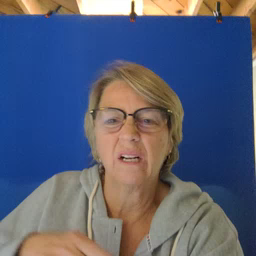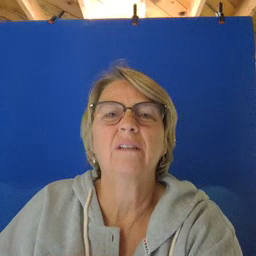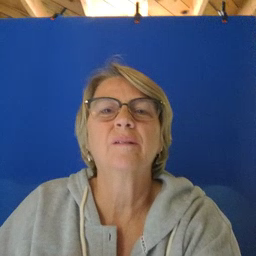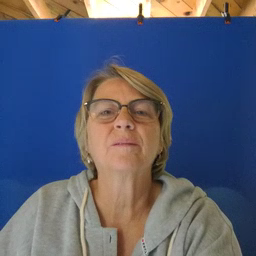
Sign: cut